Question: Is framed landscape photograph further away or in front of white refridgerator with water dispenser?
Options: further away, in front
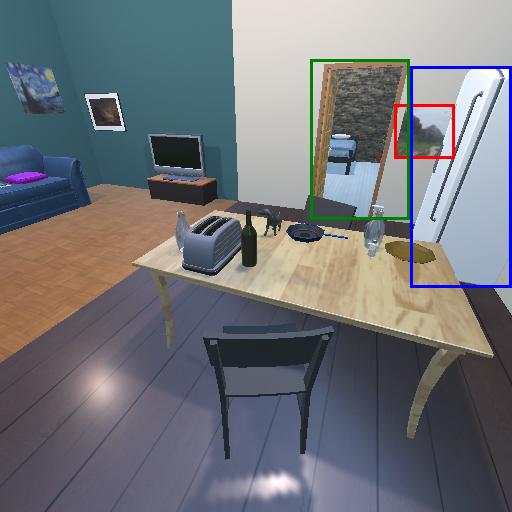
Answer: further away